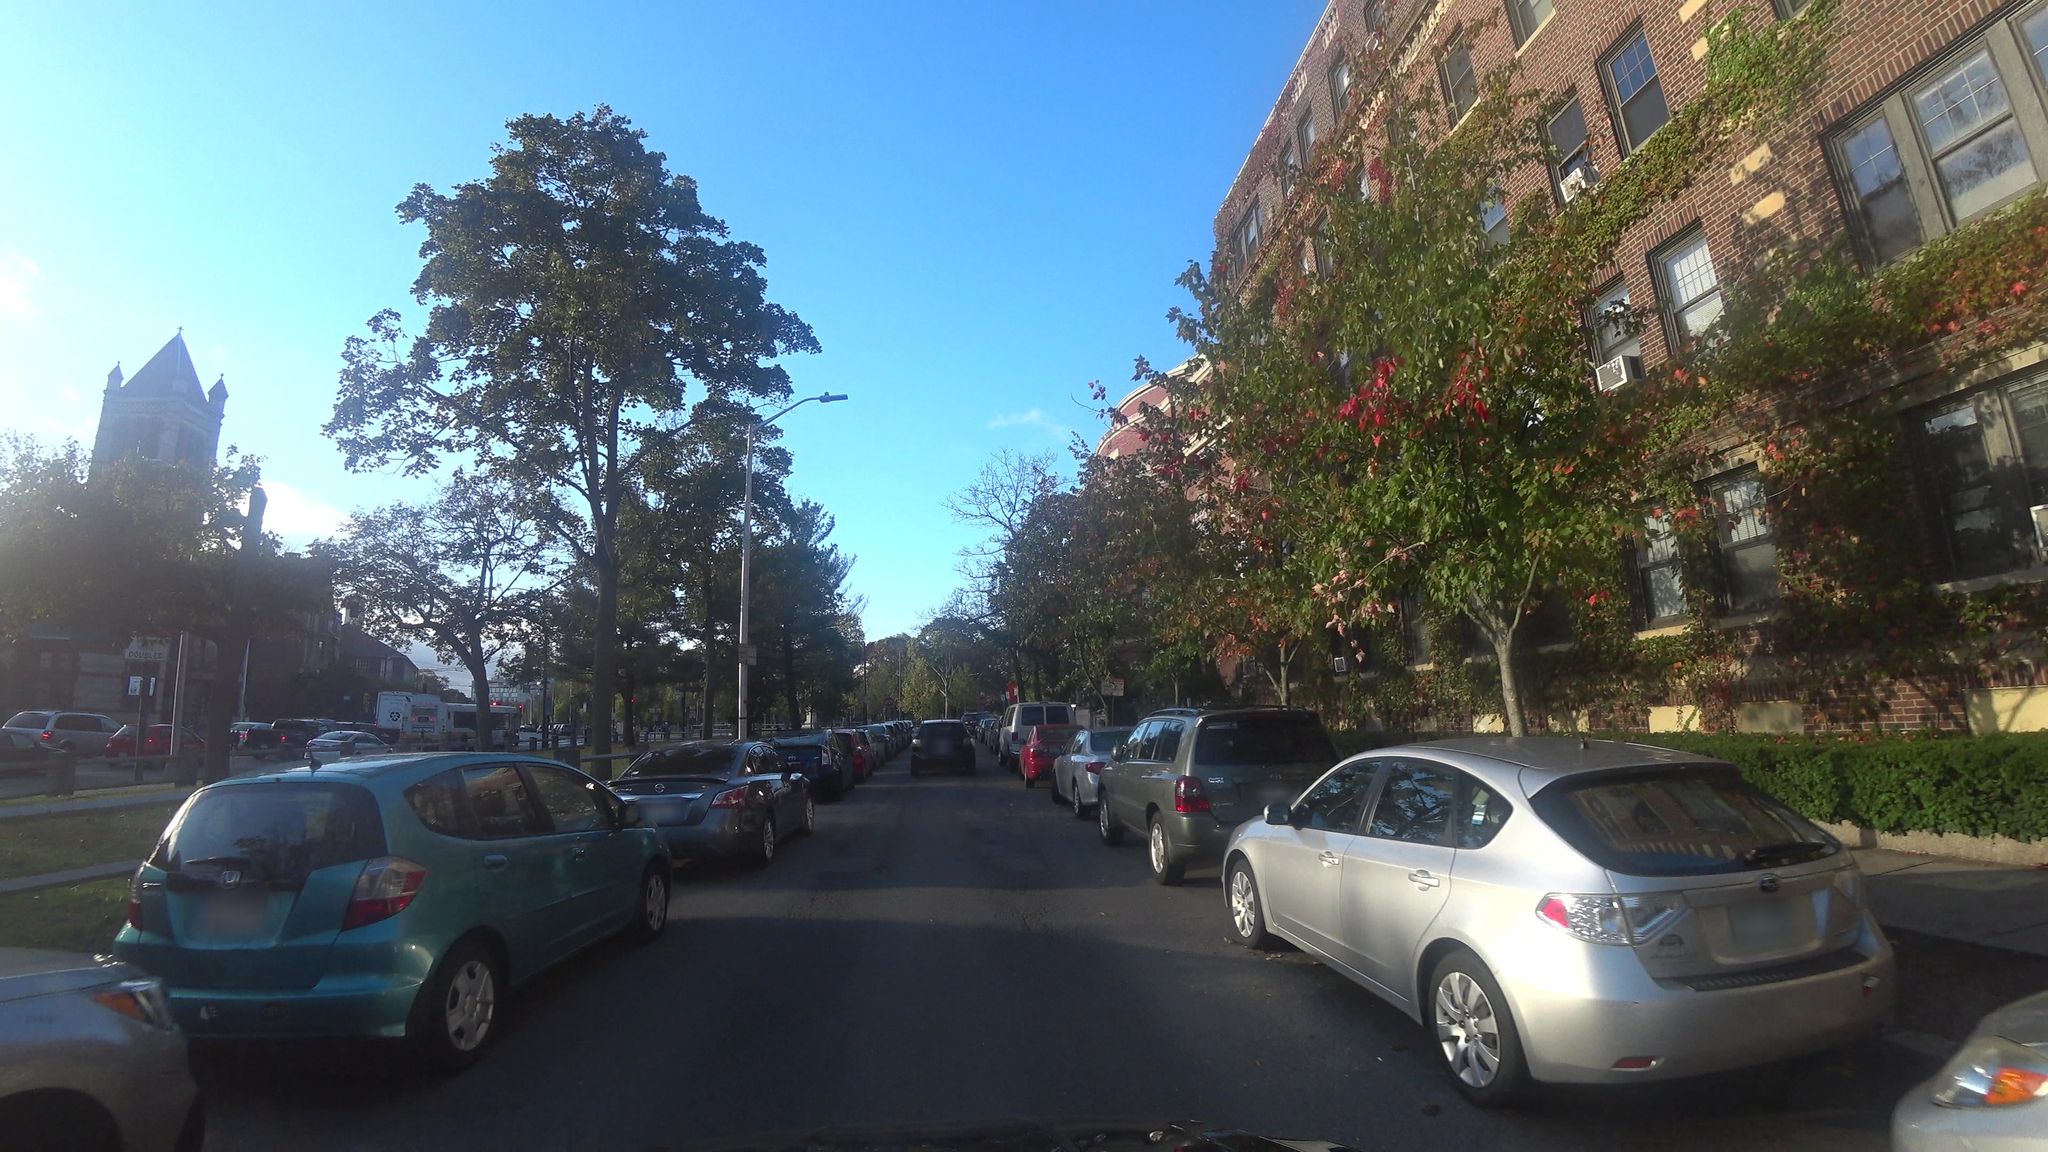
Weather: clear
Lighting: day
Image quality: good
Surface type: driving surface
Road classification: footway
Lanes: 1
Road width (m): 20.1
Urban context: urban centre
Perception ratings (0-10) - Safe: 7.9, Lively: 9.6, Beautiful: 8.64, Boring: 1.2, Depressing: 0.92, Wealthy: 7.88